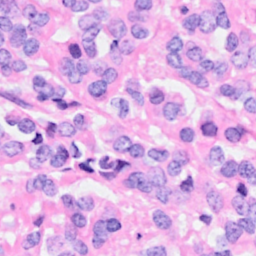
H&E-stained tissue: Breast